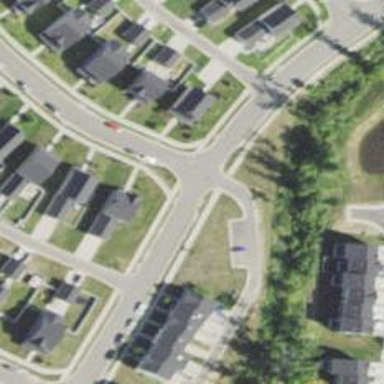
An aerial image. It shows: Asphalt footway with unmarked crossing.